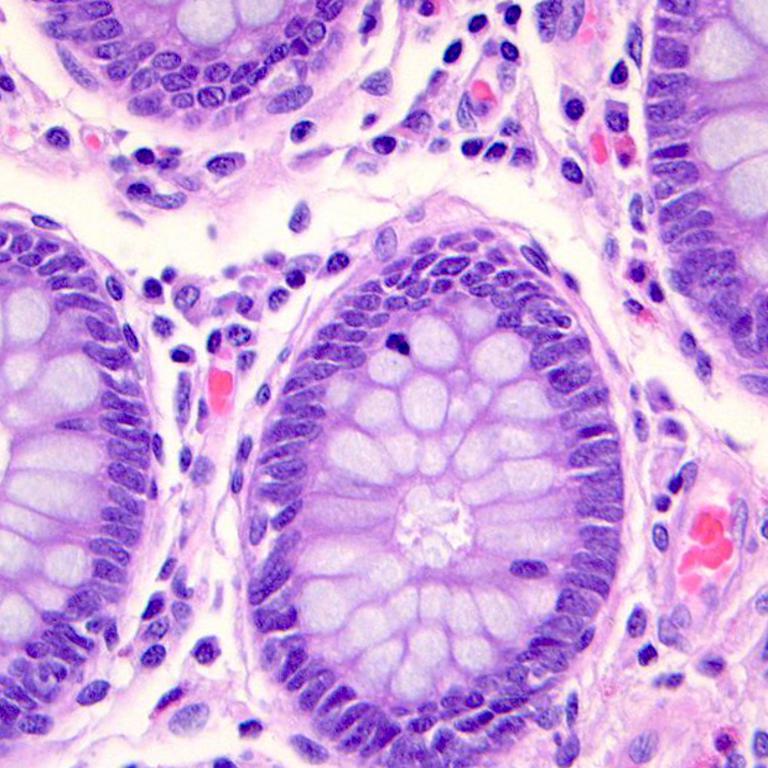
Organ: colon
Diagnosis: benign